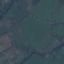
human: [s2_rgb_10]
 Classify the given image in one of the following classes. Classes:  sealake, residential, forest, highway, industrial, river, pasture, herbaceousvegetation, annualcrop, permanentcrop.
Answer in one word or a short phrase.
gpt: Pasture